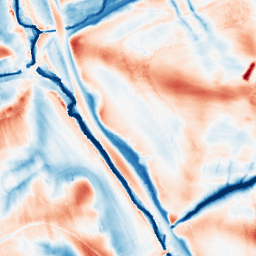
Category: edge_preserving
Decomposition family: guided
Decomposition parameters: radius: 16
eps: 0.001
Upsampling method: quartic
Upsampling parameters: scale: 4
Upsampling scale: 4